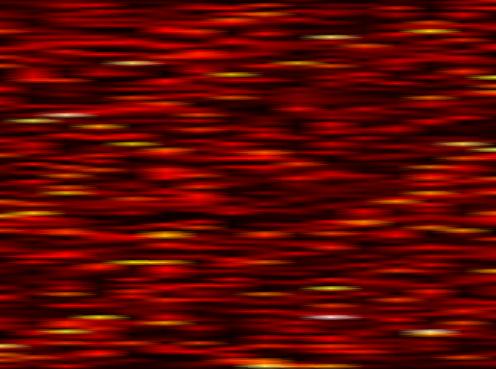
Label: FOFDM